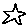
Label: star